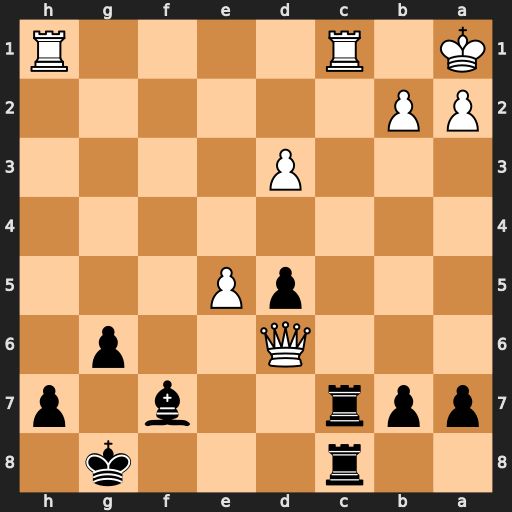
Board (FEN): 2r3k1/ppr2b1p/3Q2p1/3pP3/8/3P4/PP6/K1R4R
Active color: b
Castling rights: -
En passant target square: -
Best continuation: Rxc1+ Rxc1 Rxc1#